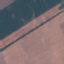
Label: AnnualCrop